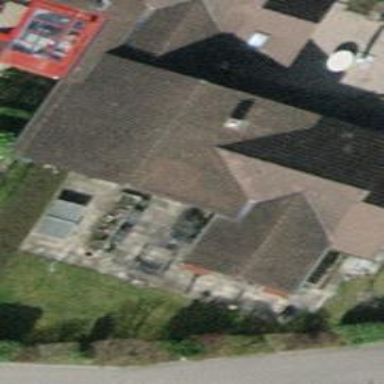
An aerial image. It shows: House with tile roof.